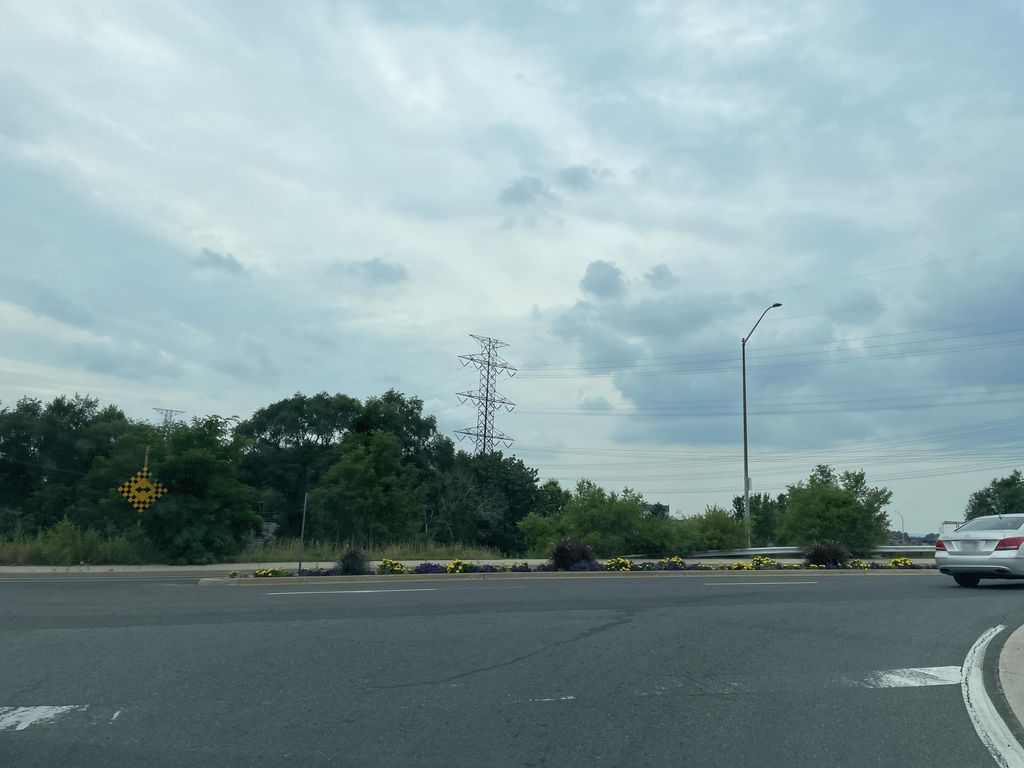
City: hamilton